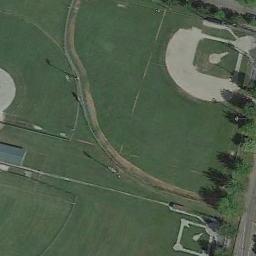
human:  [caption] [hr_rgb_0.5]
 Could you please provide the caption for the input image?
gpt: Two adjacent baseball diamonds on the lawn with some trees .

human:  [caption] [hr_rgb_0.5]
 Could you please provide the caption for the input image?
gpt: The baseball field is surrounded by neat rows of small houses .

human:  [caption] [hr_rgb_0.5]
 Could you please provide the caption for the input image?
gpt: There are two baseball diamonds in the grass .

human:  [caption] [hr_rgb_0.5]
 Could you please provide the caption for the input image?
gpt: A baseball diamond is next to many trees .

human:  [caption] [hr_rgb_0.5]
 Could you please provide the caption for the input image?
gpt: The Baseball diamond is bounded by roads .